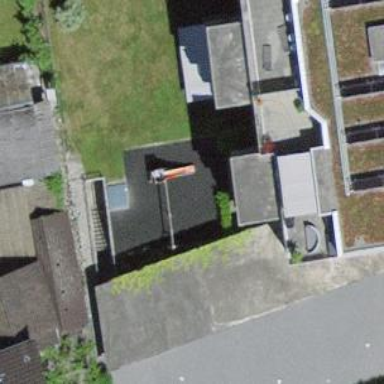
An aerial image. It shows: Flat roof building.